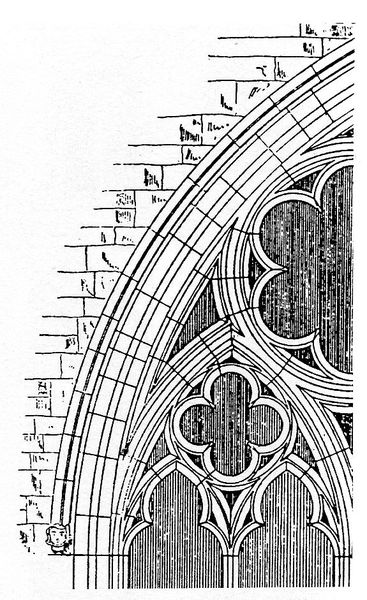
Titel: Kathedrale, Beverlex/Humberside
Standort: Beverley (EU - GB)
Schlagwörter: kopf, blume, fenster, glas, profil, schwarz, skizze, zeichnung, rosen, ornament, architektur, rahmen, steine, kirche, gotik, kreis, bogen, studie, mauer, ziegel, grafik, kuppel, detail, verzierung, striche, mauerwerk, druck, schraffur, schwarzweiß, mosaik, entwurf, gotisch, rosette, spitzbogen, plan, konsole, rosetten, kleeblatt, maßwerk, aufriss, maßstab, architekturdetail, kuppelbau, maßangaben, gewände, vierpass, kirchenbau, kirchenfenster, maßwerkfenster, materialliste, emntwurf